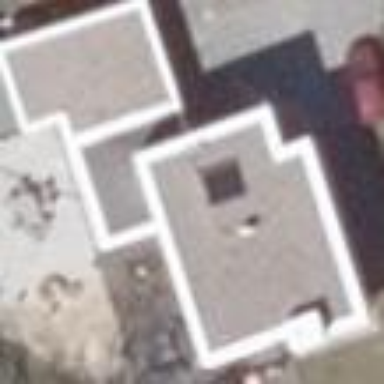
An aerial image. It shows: Simple house.